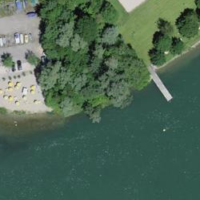
EUNIS habitat code: 53
Species observed at this site:
Juglans regia